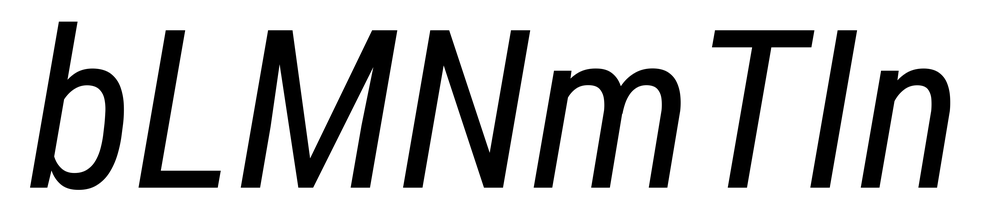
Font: Roboto-Italic_Condensed_Italic